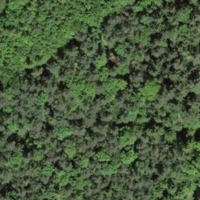
EUNIS habitat code: 44
Species observed at this site:
Ilex aquifolium